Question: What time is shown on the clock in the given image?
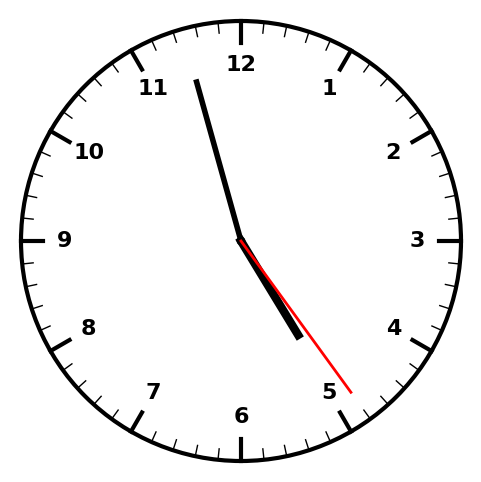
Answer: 04:57:24